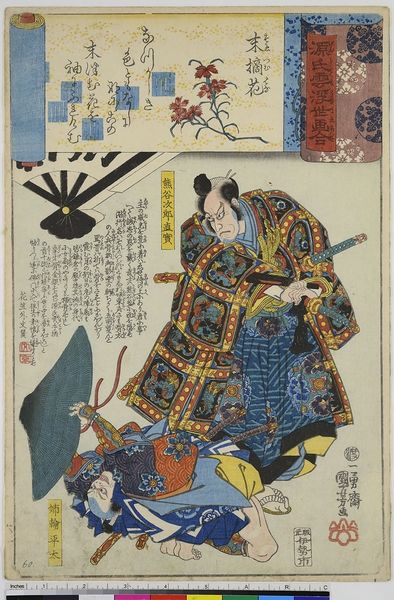
Titel: Suetsumuhana, Blatt 6 aus der Serie: Genji Wolken zusammen mit Ukiyo-e
Künstler: Utagawa Kuniyoshi
Standort: Hamburg
Institution: Museum für Kunst und Gewerbe Hamburg
Schlagwörter: kampf, blumen, hut, fächer, figur, mantel, person, holzschnitt, japan, schrift, gestalt, druckgraphik, druckgrafik, illustration, schwert, literatur, china, zeit, farbholzschnitt, edo, charaktere, reproduktionen, druckerzeugnisse, blüte, lit, literarische, genji, färberdistel